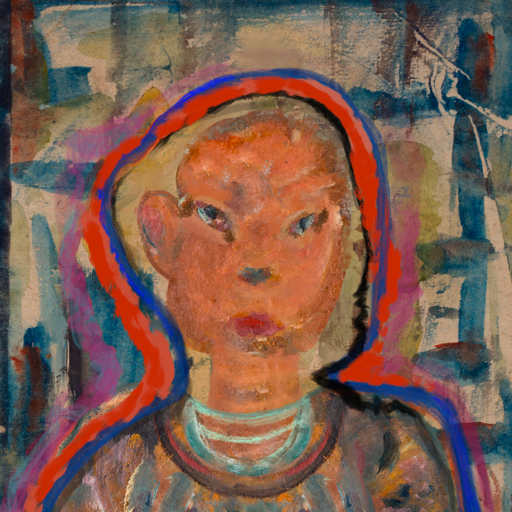
Background: Orphan, Head And Neck Front: Boggyland, Face Front: Boggyland, Bust: Boggyland, Hair Front: Experience, Head Accessory: Blank, Second Necklace: Blank, Necklace: Blank, Baby: Blank